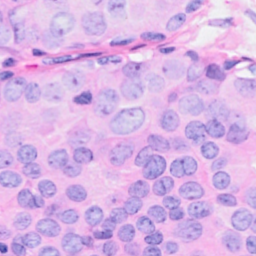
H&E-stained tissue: Breast